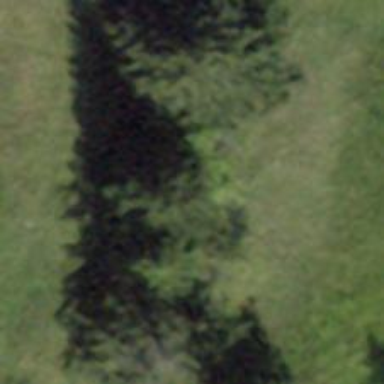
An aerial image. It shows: Row of trees in natural setting.